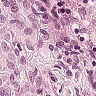
Metastatic tissue present: yes